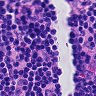
Metastatic tissue present: no